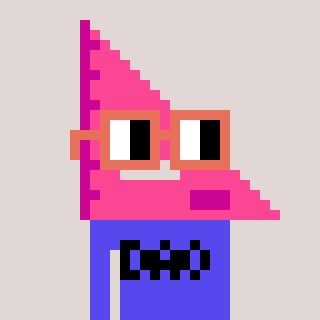
a pixel art character with square orange glasses, a squadron ruler-shaped head and a computerblue-colored body on a warm background